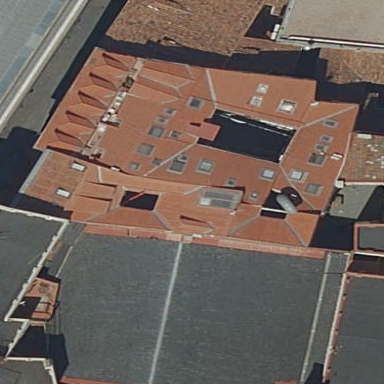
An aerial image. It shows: Hotel building.